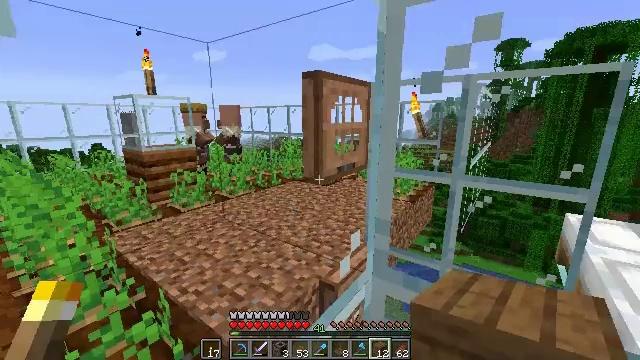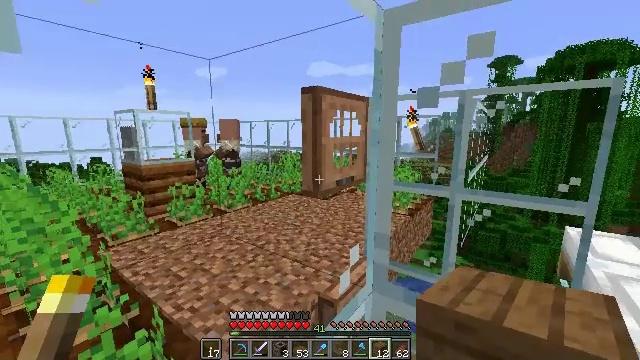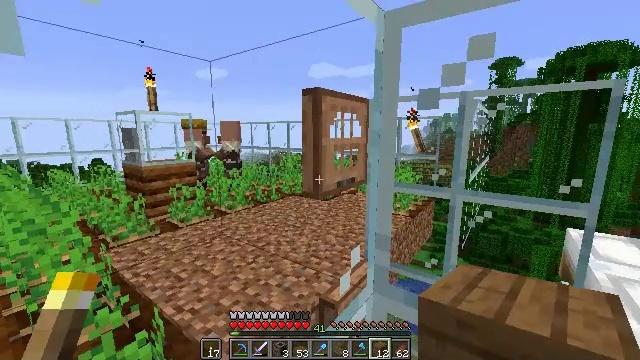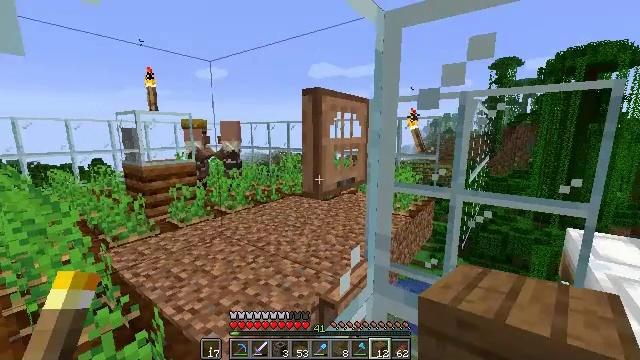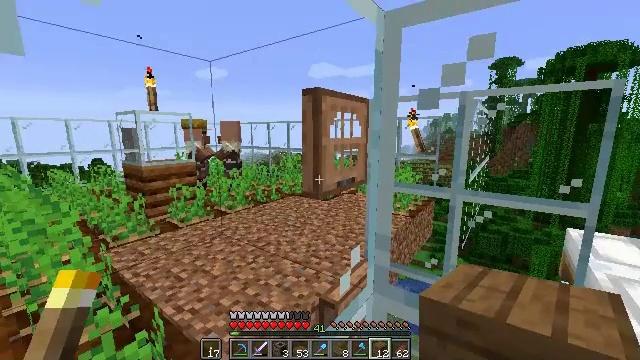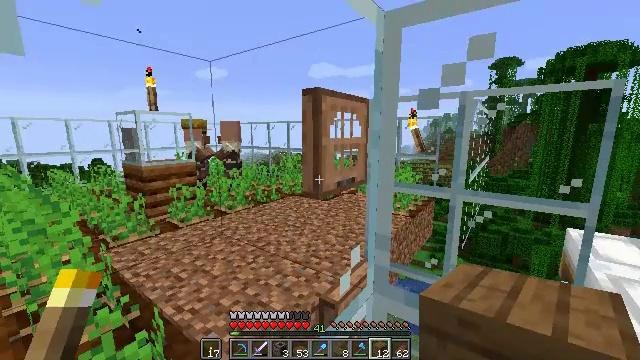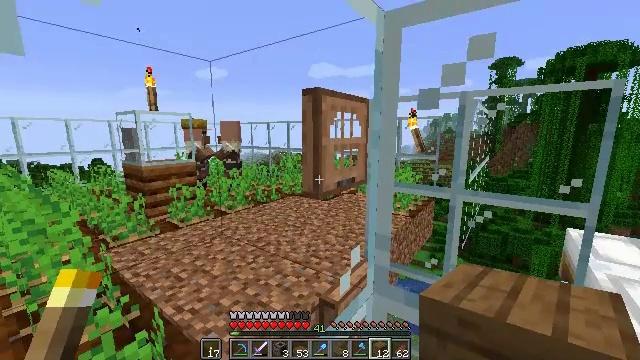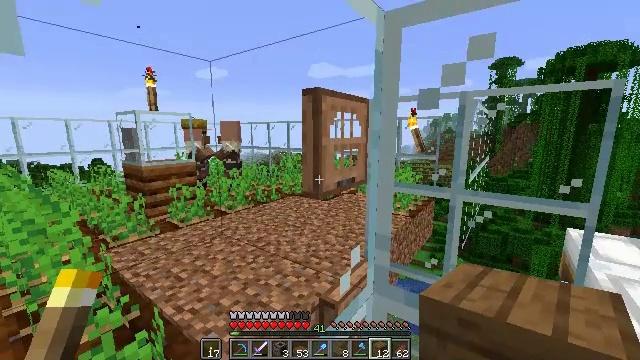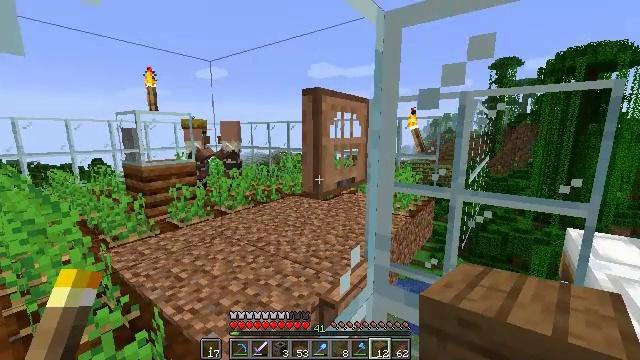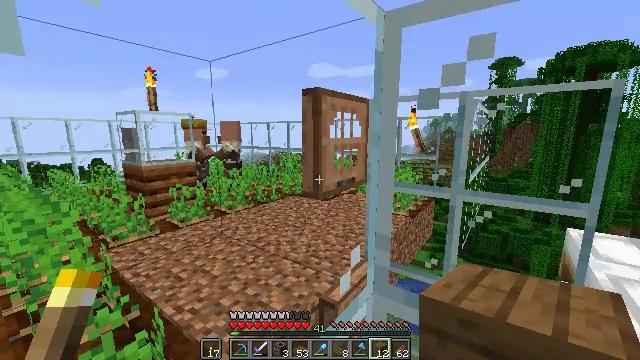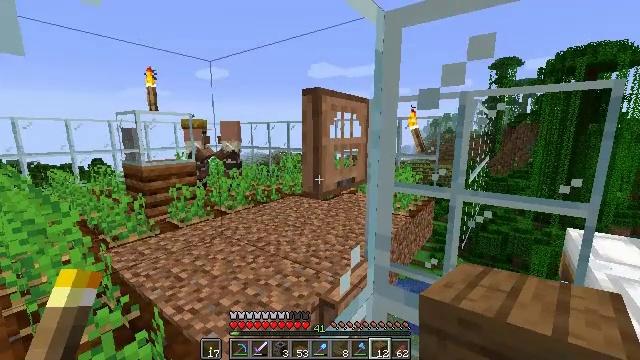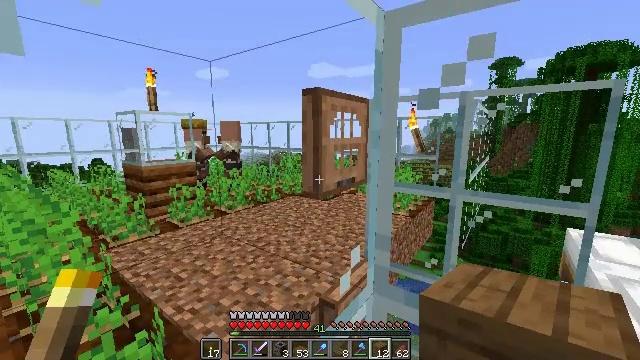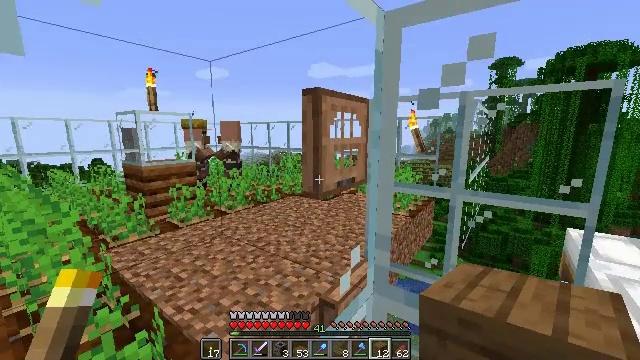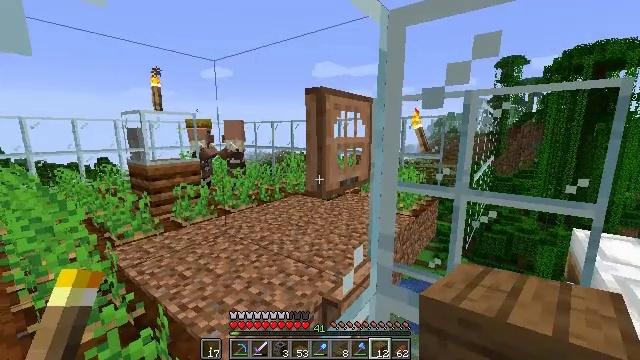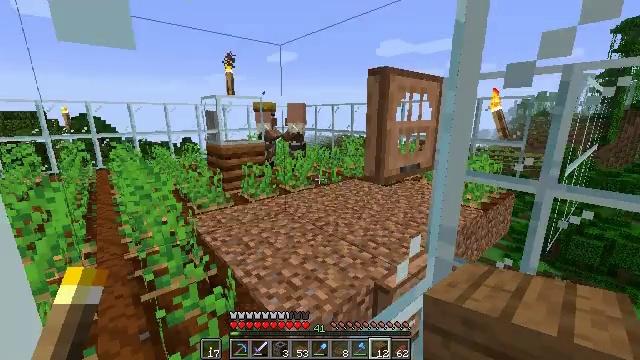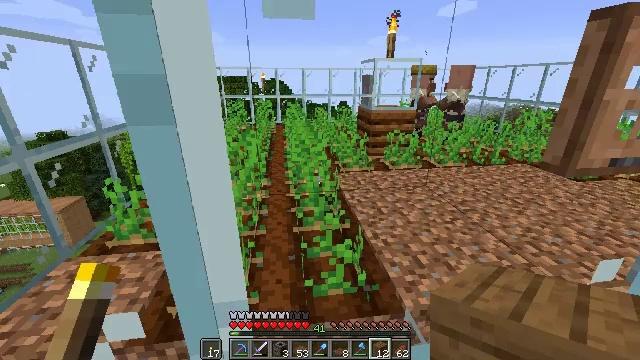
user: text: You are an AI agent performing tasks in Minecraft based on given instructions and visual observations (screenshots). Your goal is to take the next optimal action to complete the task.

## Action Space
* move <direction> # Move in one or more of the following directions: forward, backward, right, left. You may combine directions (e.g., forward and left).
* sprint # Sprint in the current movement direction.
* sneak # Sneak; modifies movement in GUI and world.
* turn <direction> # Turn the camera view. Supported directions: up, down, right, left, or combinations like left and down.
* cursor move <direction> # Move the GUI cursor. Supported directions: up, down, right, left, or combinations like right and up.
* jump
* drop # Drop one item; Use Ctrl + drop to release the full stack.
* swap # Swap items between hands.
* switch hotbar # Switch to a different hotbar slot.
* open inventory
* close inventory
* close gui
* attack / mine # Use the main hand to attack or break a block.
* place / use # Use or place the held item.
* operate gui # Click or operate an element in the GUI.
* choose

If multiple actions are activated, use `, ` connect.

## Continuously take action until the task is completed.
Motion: motion action
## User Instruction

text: Take iron ingots to craft a minecart.
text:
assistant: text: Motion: turn up
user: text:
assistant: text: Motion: no_op
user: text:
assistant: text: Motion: no_op
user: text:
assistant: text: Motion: no_op
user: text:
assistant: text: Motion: no_op
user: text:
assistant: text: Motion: no_op
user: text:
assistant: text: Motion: no_op
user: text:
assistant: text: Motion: no_op
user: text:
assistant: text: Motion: no_op
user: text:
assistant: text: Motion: no_op
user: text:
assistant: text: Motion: no_op
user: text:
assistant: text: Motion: no_op
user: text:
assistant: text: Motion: no_op
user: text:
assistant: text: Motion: turn left and down
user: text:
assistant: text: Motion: turn left and down
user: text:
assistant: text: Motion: turn left
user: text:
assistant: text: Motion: no_op
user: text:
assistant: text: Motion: no_op
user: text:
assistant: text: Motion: no_op
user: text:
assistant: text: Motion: no_op
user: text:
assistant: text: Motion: no_op
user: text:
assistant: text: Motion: no_op
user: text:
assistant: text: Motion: no_op
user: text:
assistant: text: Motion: no_op
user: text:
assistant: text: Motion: no_op
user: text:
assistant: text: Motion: no_op
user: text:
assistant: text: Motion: no_op
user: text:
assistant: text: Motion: no_op
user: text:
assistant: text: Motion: no_op
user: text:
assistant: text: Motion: no_op